Interaction volume radius: 10 \u00c5
Interaction volume height: 15 \u00c5
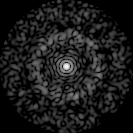
Disorder parameter: 0.8342